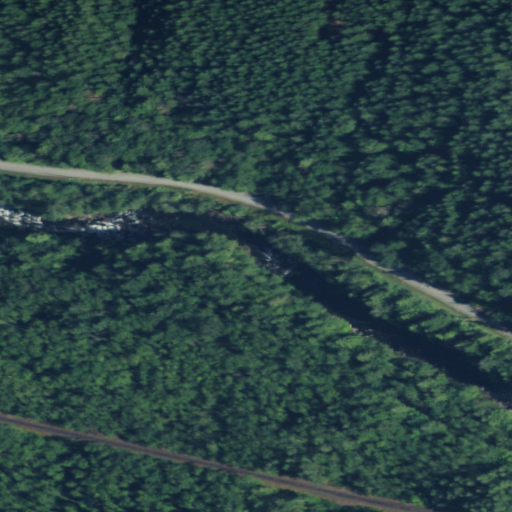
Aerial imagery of ridge(s) in Washington named Green River Watershed containing mixed forest, evergreen forest, low intensity development, open development, and open water